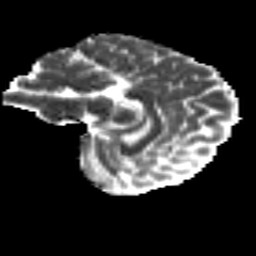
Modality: MD
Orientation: sagittal
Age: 20
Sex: female
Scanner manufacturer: siemens
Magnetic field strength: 3 T
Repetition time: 8.8 s
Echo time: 0.085 s